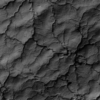
Label: not_dusty